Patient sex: M
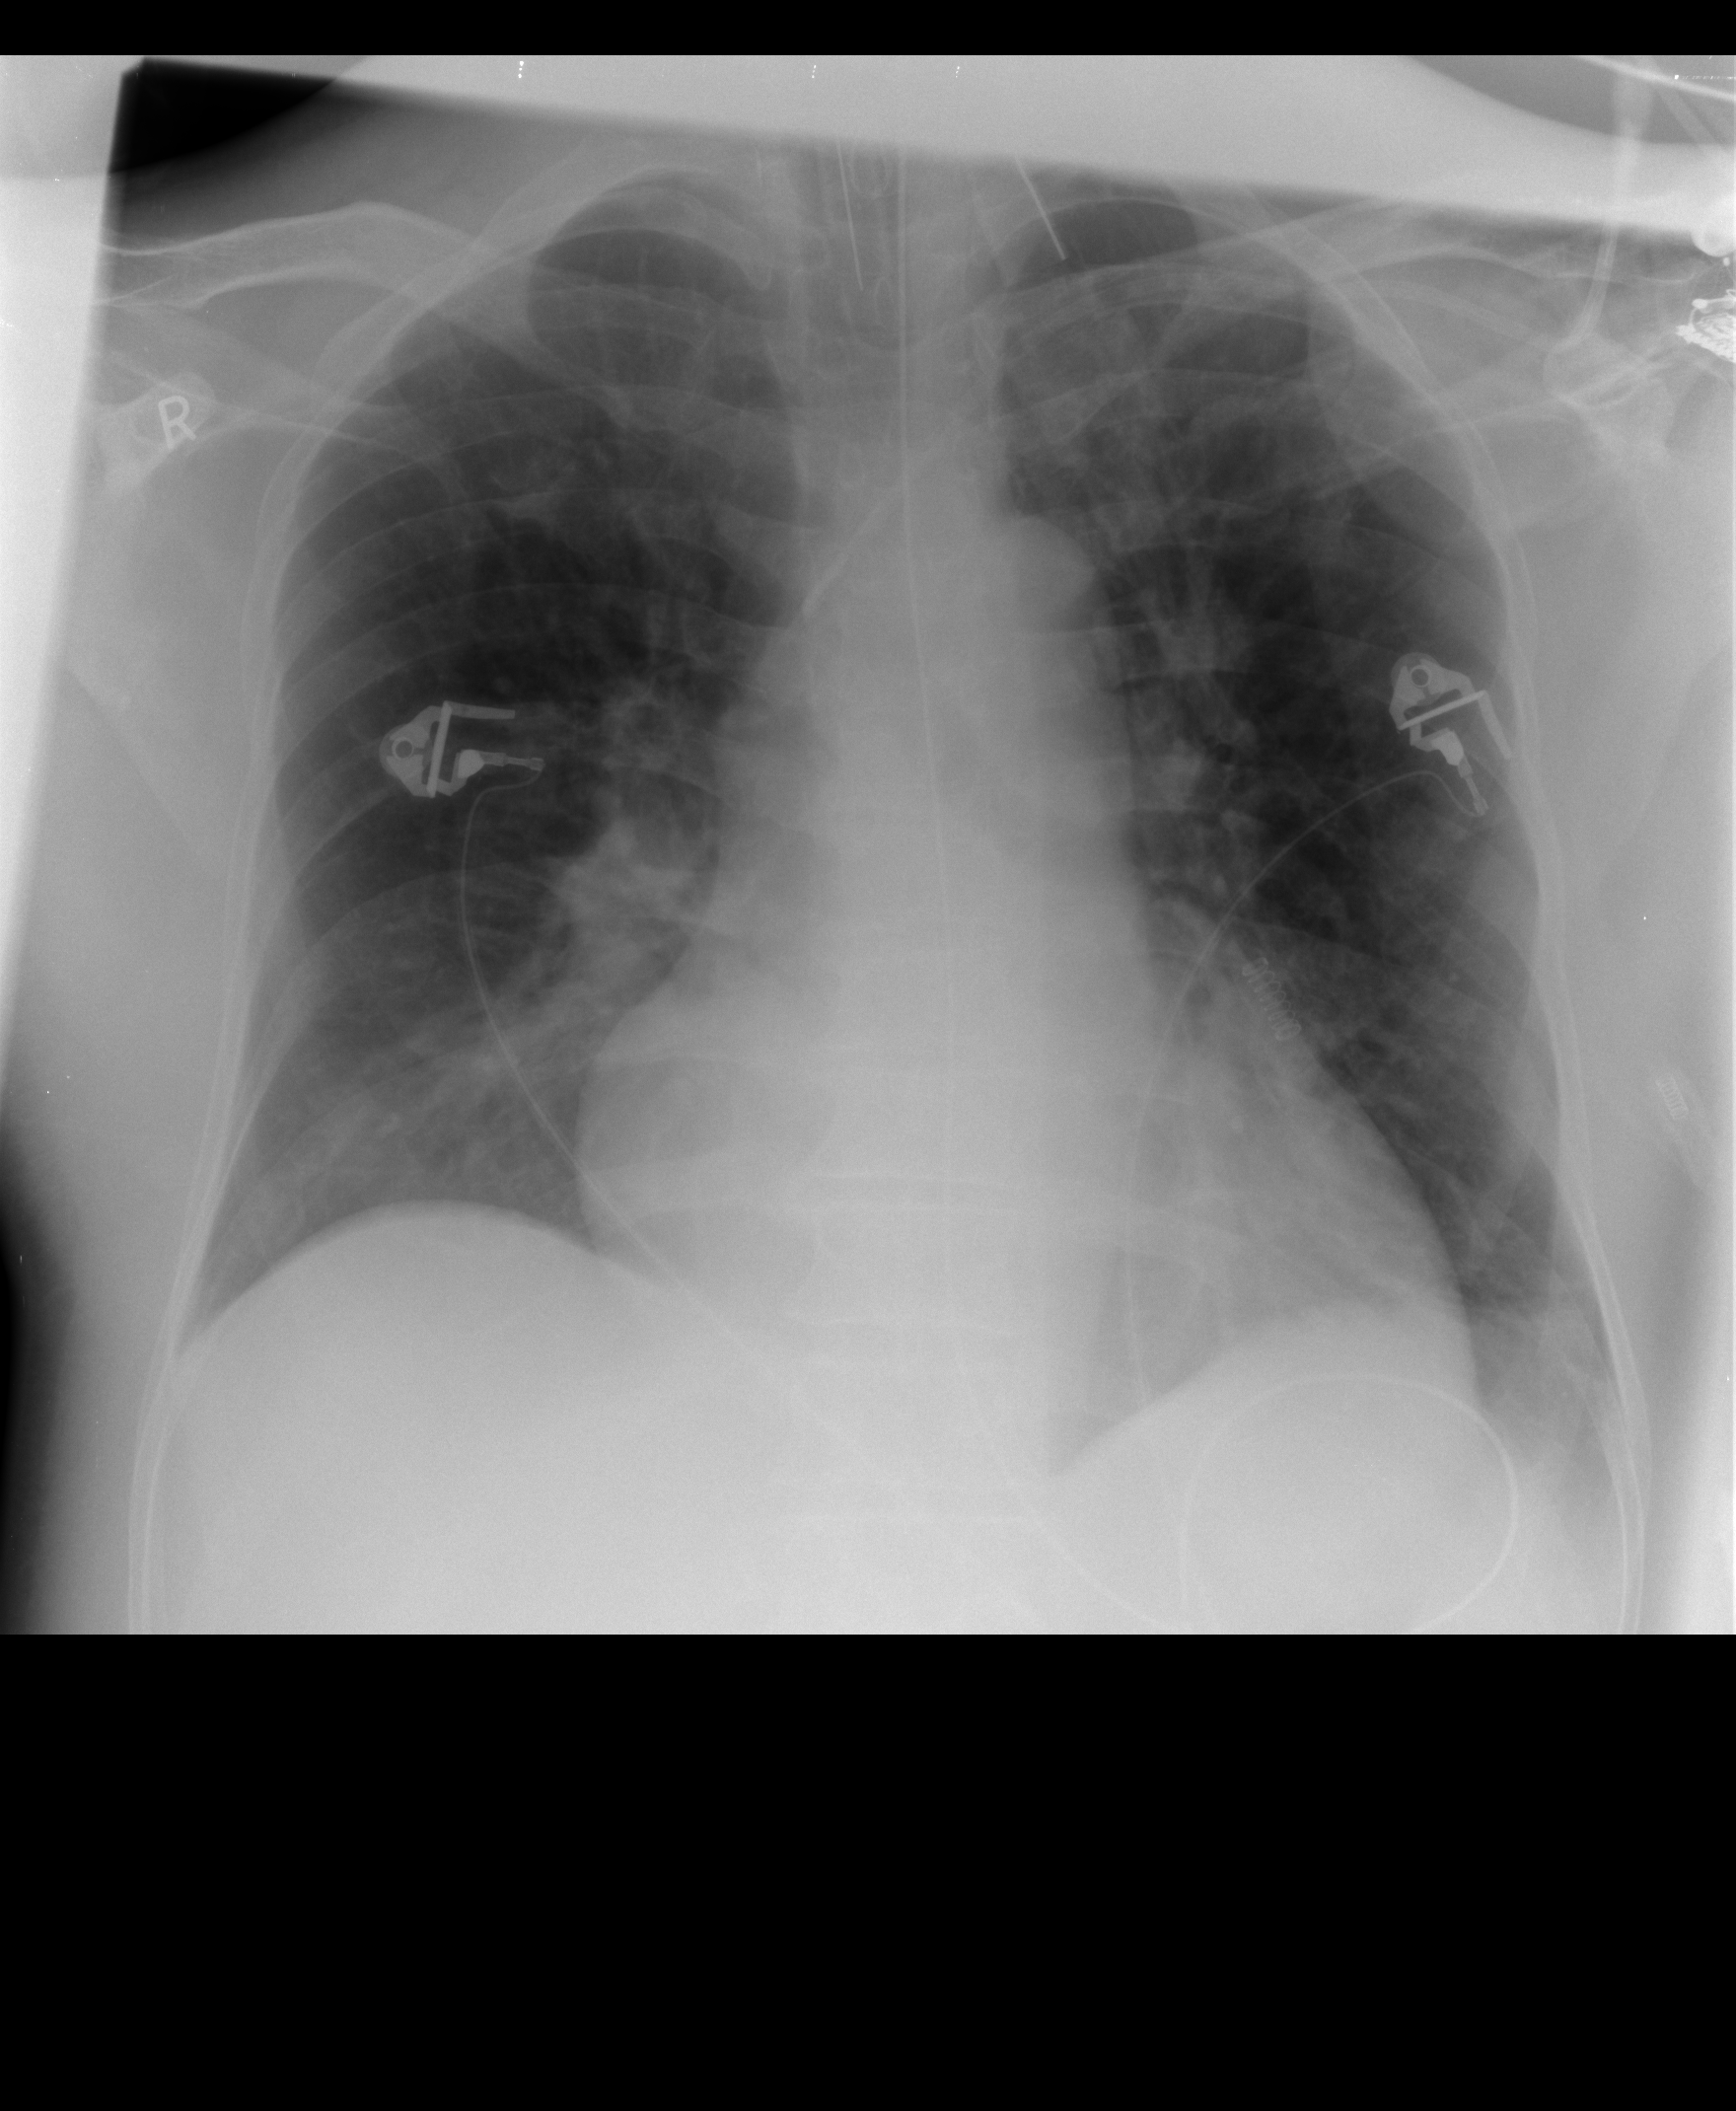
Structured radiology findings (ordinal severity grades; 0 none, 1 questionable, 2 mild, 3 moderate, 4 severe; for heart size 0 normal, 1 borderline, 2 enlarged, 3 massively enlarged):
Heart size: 1
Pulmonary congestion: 1
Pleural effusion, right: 0
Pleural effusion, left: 1
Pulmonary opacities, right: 1
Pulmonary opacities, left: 0
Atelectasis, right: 2
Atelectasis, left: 2